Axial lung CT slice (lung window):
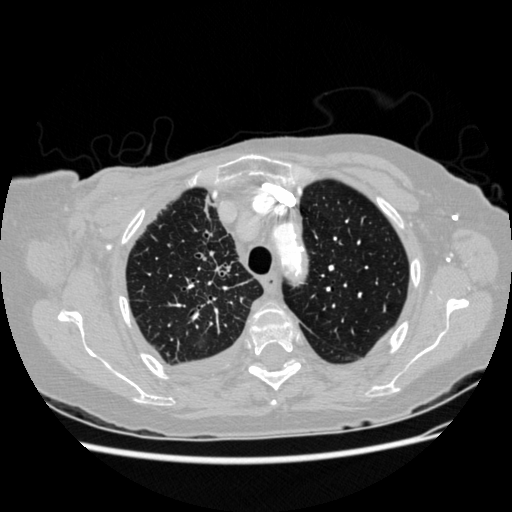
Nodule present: no